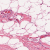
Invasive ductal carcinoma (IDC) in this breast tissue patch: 0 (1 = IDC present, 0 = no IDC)